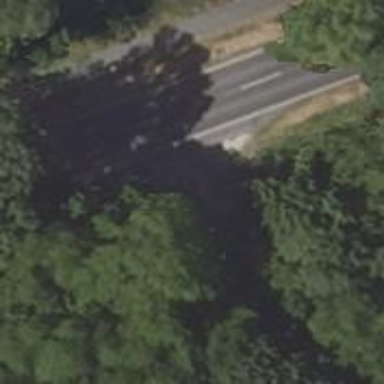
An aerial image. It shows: Secondary road with asphalt surface.